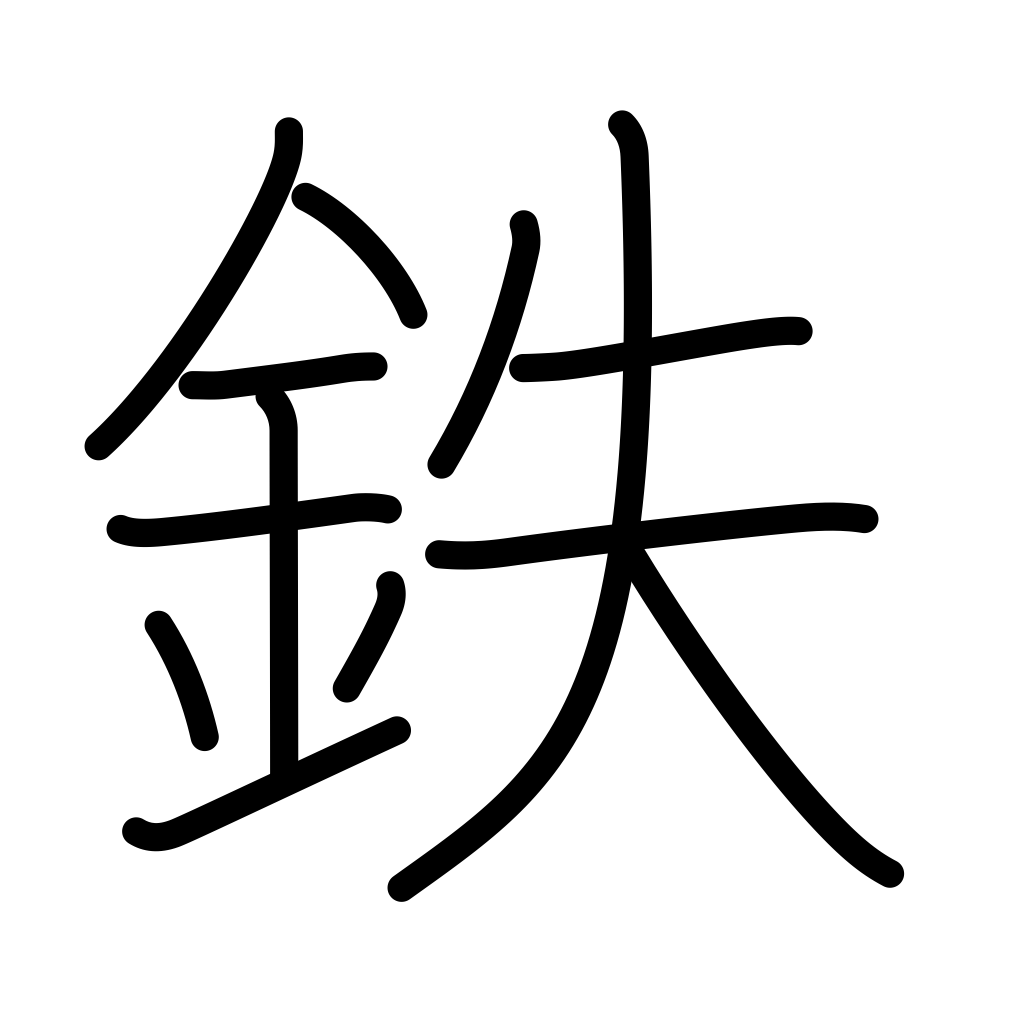
Meaning: iron